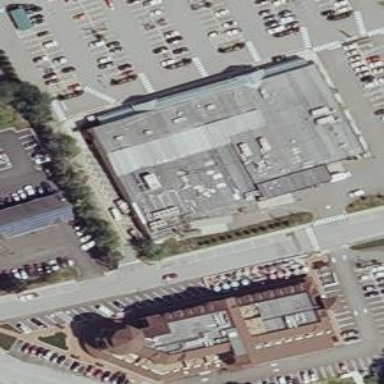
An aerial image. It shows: Supermarket building.